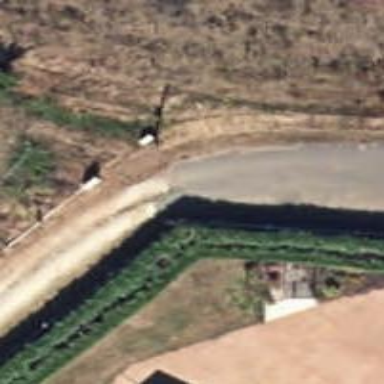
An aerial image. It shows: Hedge acting as barrier.